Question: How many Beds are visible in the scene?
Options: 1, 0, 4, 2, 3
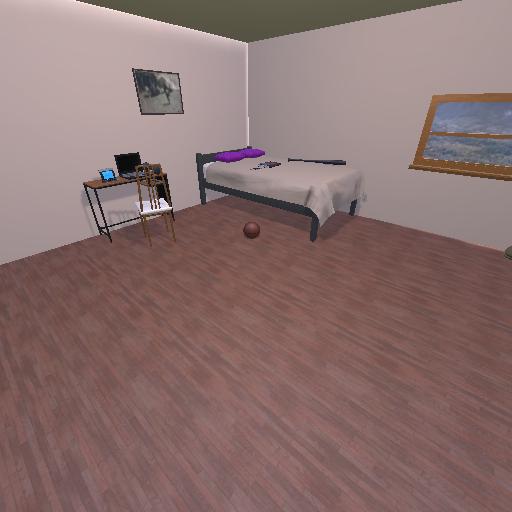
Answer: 1